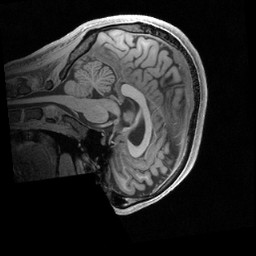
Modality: T1w
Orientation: sagittal
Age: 22
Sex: male
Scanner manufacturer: siemens
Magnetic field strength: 3 T
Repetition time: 2.4 s
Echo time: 0.00224 s